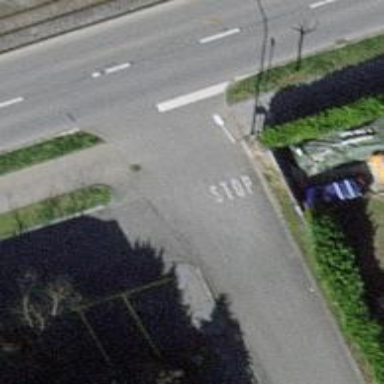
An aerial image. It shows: Unmarked road crossing.